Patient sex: M
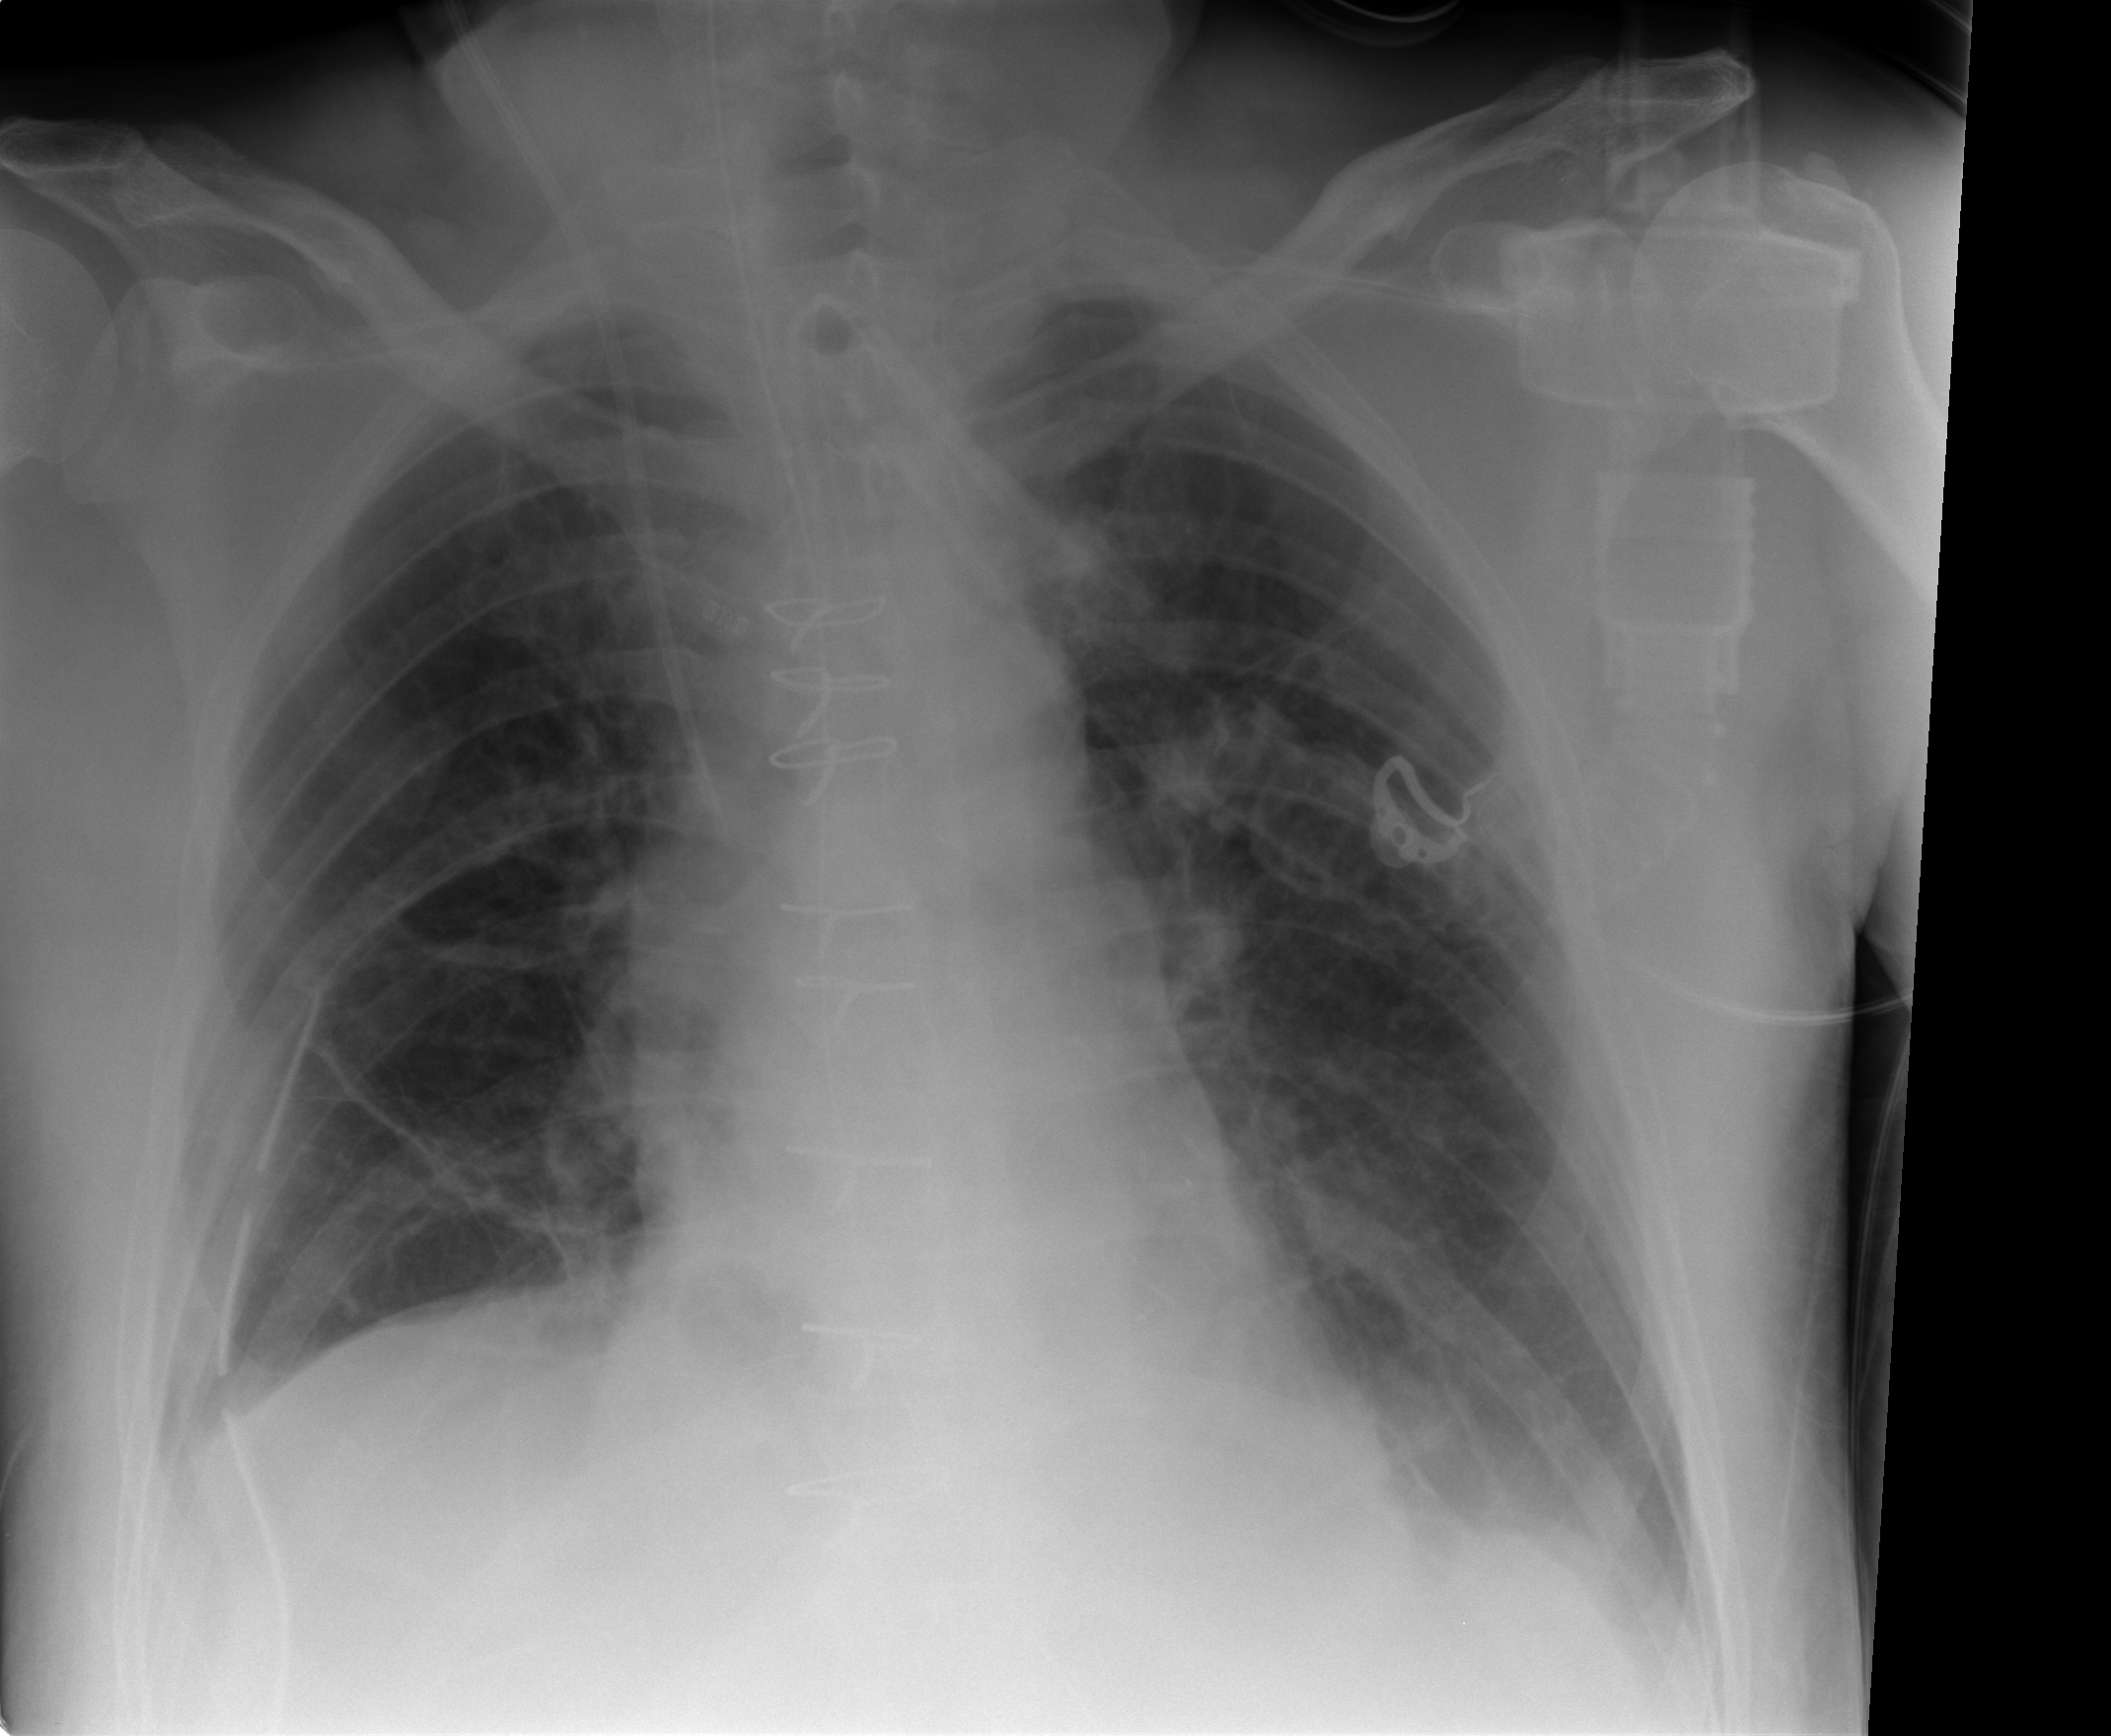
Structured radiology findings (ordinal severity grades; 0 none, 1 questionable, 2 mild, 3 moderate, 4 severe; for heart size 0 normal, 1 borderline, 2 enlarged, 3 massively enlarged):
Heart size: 0
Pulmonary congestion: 1
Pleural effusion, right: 0
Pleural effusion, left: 0
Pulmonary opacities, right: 0
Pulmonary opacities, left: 0
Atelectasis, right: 2
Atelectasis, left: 2